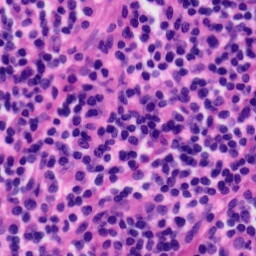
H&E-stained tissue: Tonsil